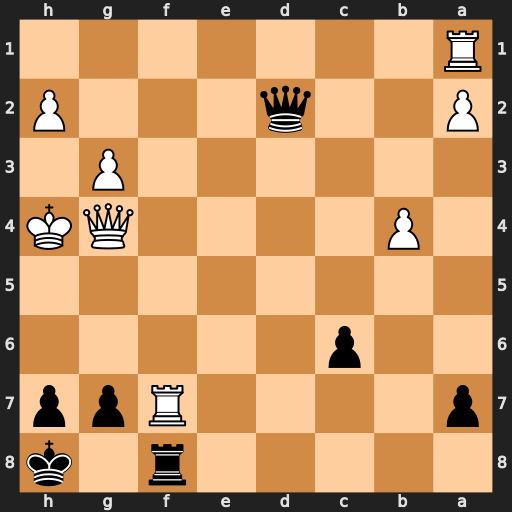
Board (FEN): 5r1k/p4Rpp/2p5/8/1P4QK/6P1/P2q3P/R7
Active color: b
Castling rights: -
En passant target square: -
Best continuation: Qh6+ Qh5 g5+ Kg4 Qe6+ Kxg5 Rxf7